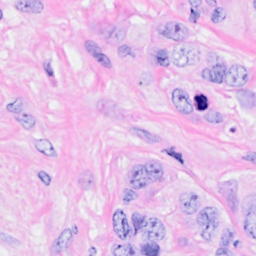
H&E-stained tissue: Breast